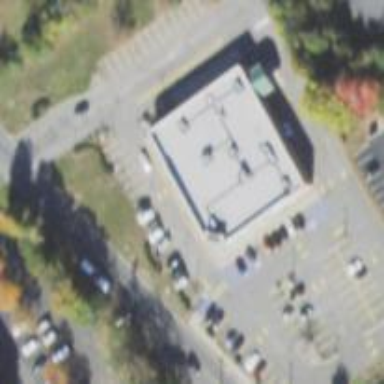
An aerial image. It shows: Building.